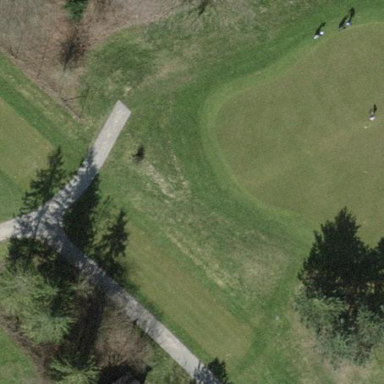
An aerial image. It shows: Golf tee.